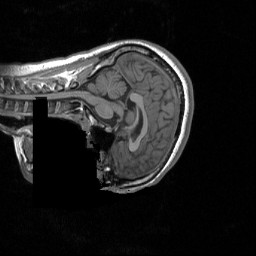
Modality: T1w
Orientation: sagittal